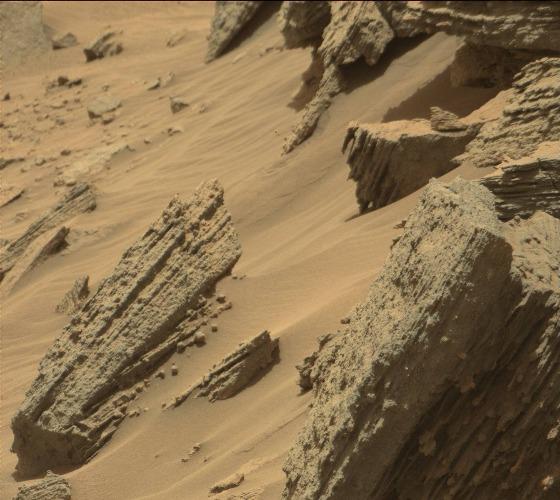
Terrain classes present: Bedrock, Gravel / Sand / Soil, Rock, Shadow